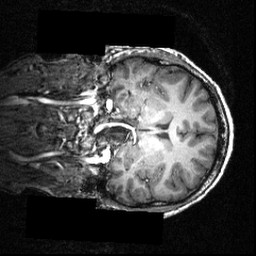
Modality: T1w
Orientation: coronal
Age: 25
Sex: male
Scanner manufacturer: siemens
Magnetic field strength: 3.951 T
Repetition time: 1.5 s
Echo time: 0.00335 s